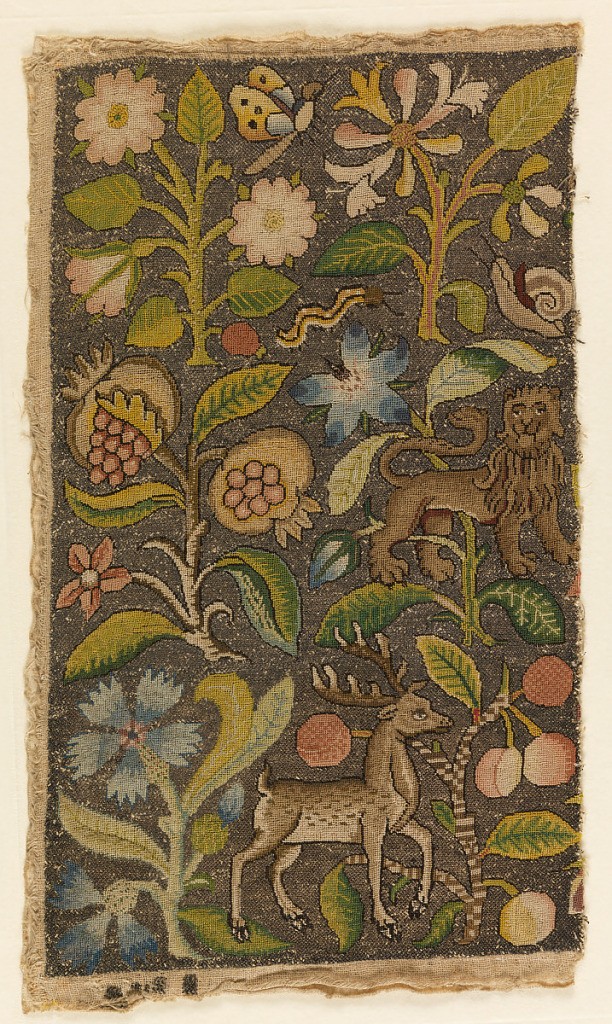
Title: Embroidered picture
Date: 17th century
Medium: linen, silk, metallic thread Technique: counted, stem, knot, and slanted running stitches on two layers of plain weave
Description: Fragment of an embroidered picture. Linen solidly worked with polychrome silk and gold thread with floral motifs, stag and a lion.